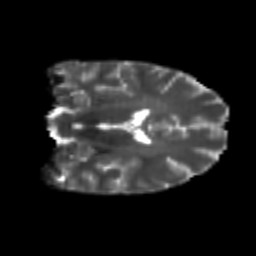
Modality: T2w
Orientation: coronal
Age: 24
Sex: female
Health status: healthy
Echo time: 0.074 s